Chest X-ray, PA view. Patient: 59 years old, sex F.
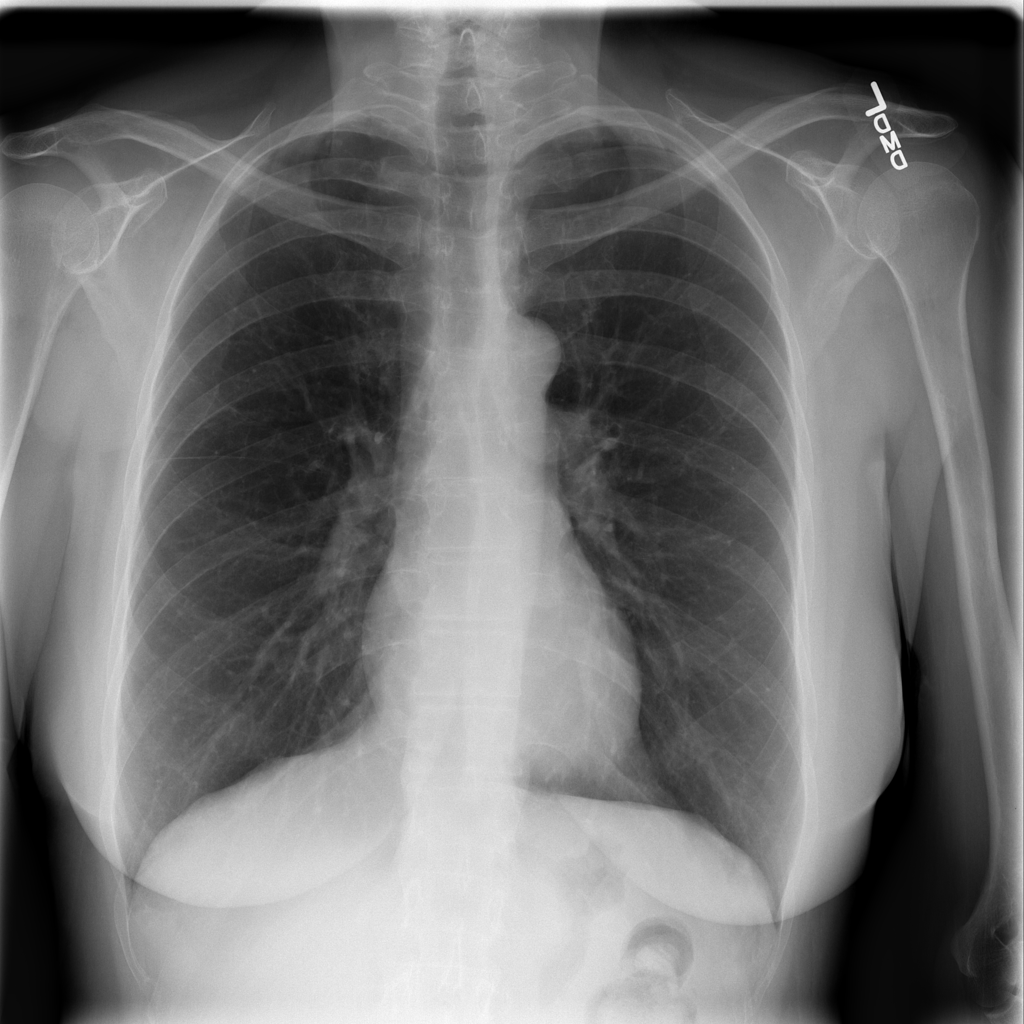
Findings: No Finding